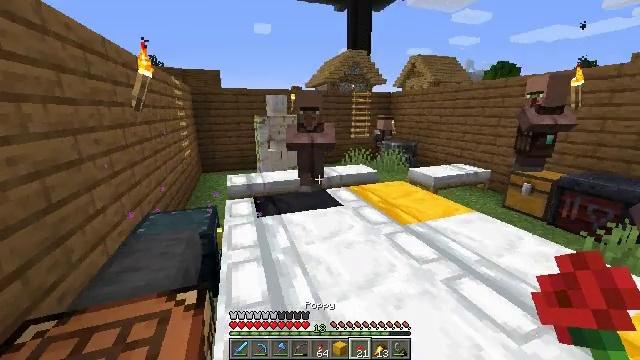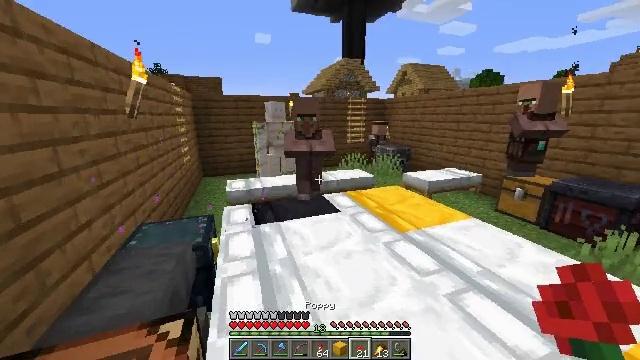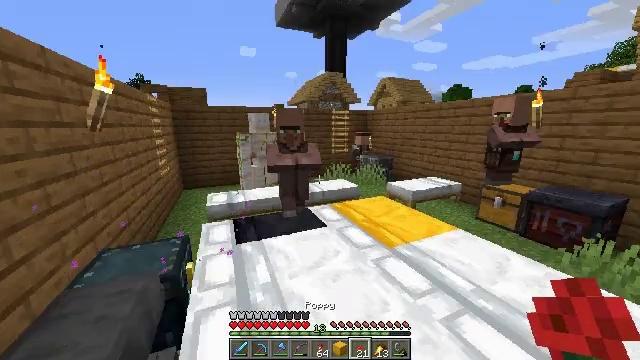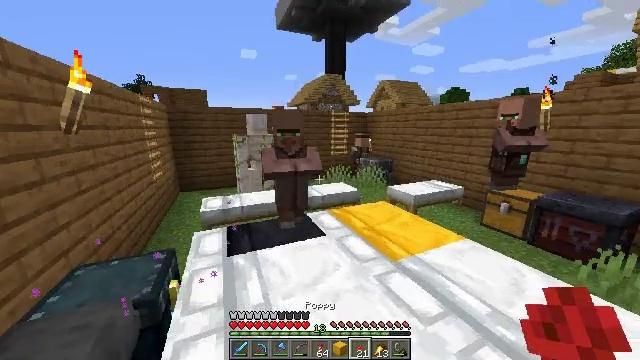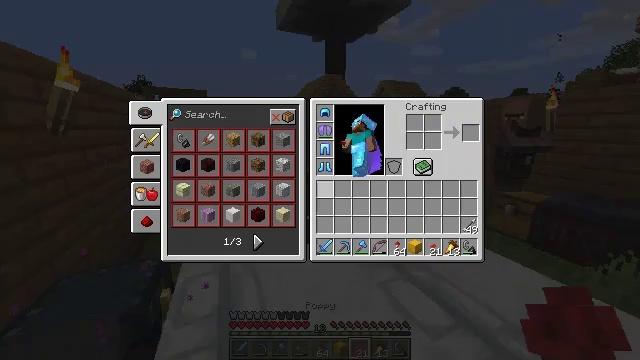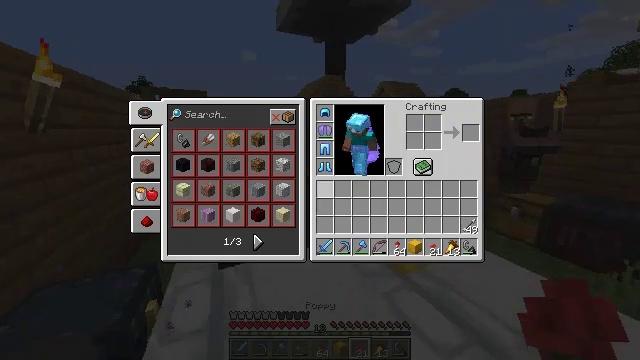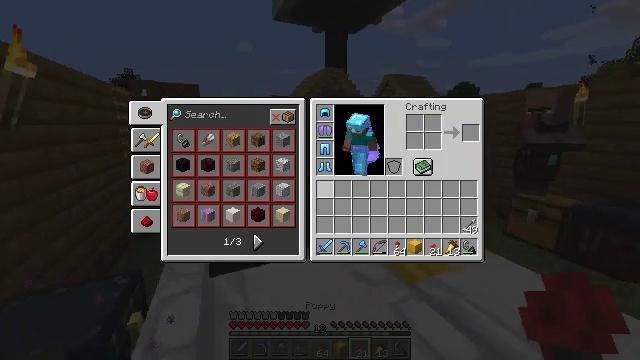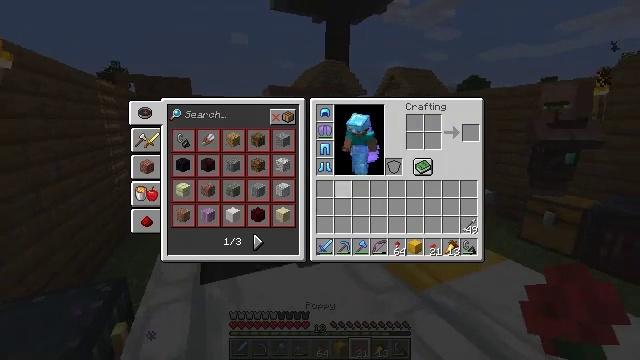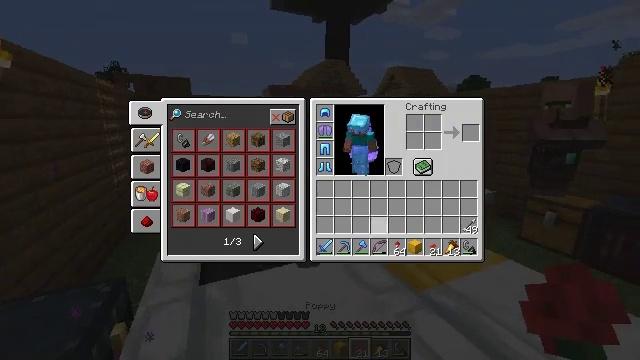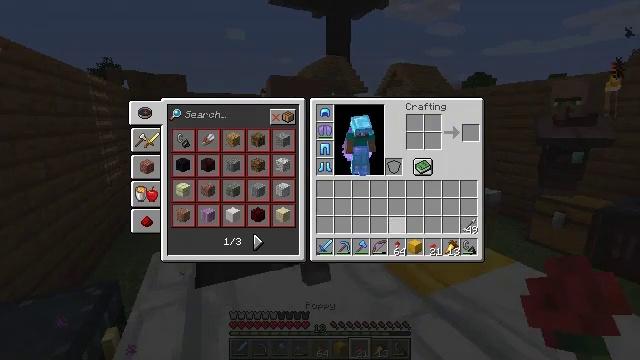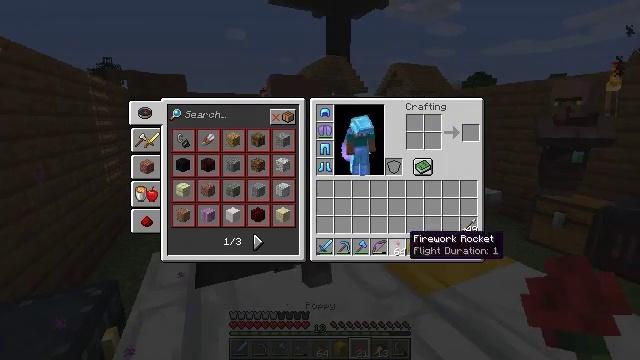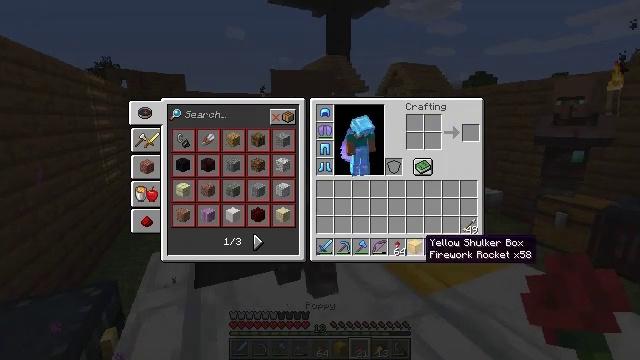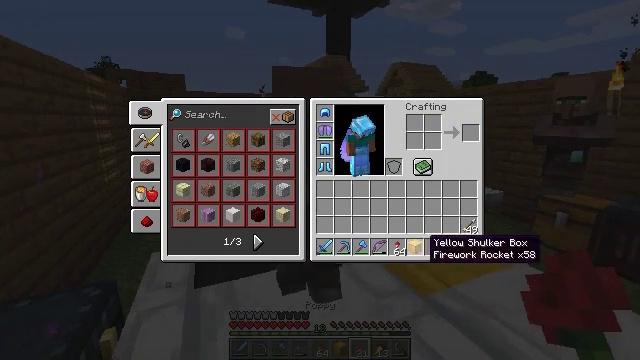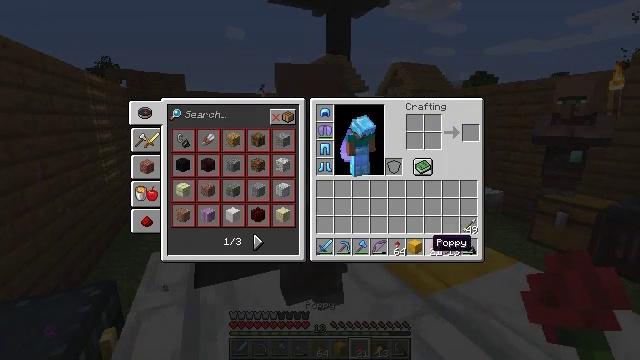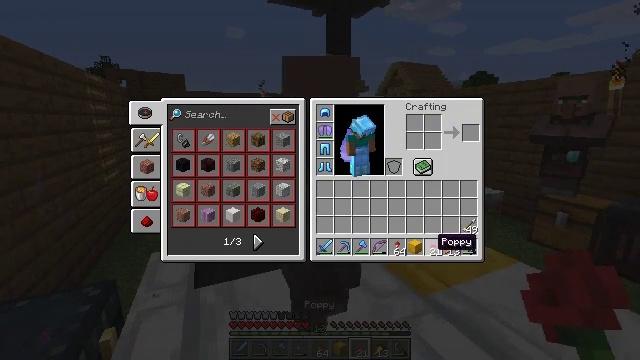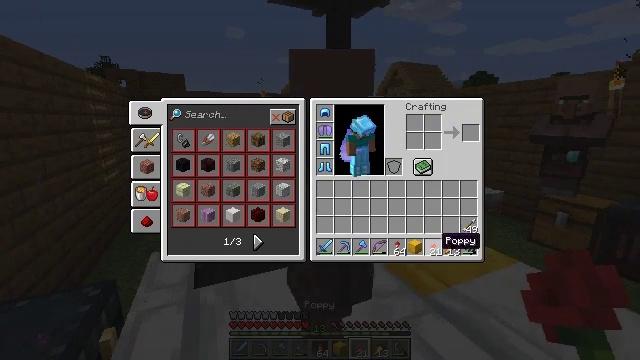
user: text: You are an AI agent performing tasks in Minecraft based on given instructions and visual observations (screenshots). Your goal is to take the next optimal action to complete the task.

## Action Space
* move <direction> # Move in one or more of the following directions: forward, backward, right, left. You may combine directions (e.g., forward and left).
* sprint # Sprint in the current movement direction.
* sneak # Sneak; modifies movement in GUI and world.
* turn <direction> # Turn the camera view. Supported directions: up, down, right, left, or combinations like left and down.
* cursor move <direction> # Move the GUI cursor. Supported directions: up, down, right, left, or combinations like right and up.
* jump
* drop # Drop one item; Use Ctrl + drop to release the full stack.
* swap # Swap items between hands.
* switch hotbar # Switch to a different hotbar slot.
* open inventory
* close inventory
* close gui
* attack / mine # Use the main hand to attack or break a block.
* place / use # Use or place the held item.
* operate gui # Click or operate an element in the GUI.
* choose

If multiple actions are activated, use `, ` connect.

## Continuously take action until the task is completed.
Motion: motion action
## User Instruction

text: Utilize the crafting table to make some red dye.
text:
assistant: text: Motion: move forward
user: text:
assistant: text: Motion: move forward, turn right and up
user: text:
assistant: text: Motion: move forward
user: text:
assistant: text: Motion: move forward, open inventory
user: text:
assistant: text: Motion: move forward, open inventory
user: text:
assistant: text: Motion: cursor move right, open inventory
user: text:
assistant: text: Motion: cursor move right and down
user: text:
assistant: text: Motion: cursor move right and down
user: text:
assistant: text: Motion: cursor move right and down
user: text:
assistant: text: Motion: cursor move right and down
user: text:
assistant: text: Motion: cursor move right
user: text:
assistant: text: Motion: no_op
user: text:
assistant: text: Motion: no_op
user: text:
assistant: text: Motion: no_op
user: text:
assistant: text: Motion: no_op
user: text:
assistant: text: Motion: no_op
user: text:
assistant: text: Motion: no_op
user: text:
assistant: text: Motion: no_op
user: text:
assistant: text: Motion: operate gui
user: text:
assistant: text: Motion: operate gui
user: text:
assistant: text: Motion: cursor move up, operate gui
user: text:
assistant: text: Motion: cursor move right and up
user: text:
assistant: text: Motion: cursor move right and up
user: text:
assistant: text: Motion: no_op
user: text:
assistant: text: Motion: no_op
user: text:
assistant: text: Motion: cursor move left
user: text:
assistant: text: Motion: cursor move left
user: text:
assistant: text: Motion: no_op
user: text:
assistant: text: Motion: operate gui
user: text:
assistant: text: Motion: operate gui